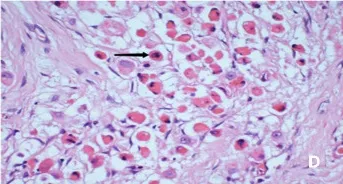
(D) H&E stained of the tumor revealed typical rhabdomyoblasts (black arrow) with oval nucleus, median nucleolus and eosinophilic cytoplasm (40x).
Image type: pathology (h&e)